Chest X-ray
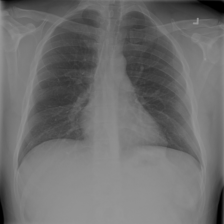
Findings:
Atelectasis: negative
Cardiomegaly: negative
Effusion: negative
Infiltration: negative
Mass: negative
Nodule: negative
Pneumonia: negative
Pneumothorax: negative
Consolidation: negative
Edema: negative
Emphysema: negative
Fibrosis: negative
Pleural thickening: negative
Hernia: negative